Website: lowes
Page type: account-selection
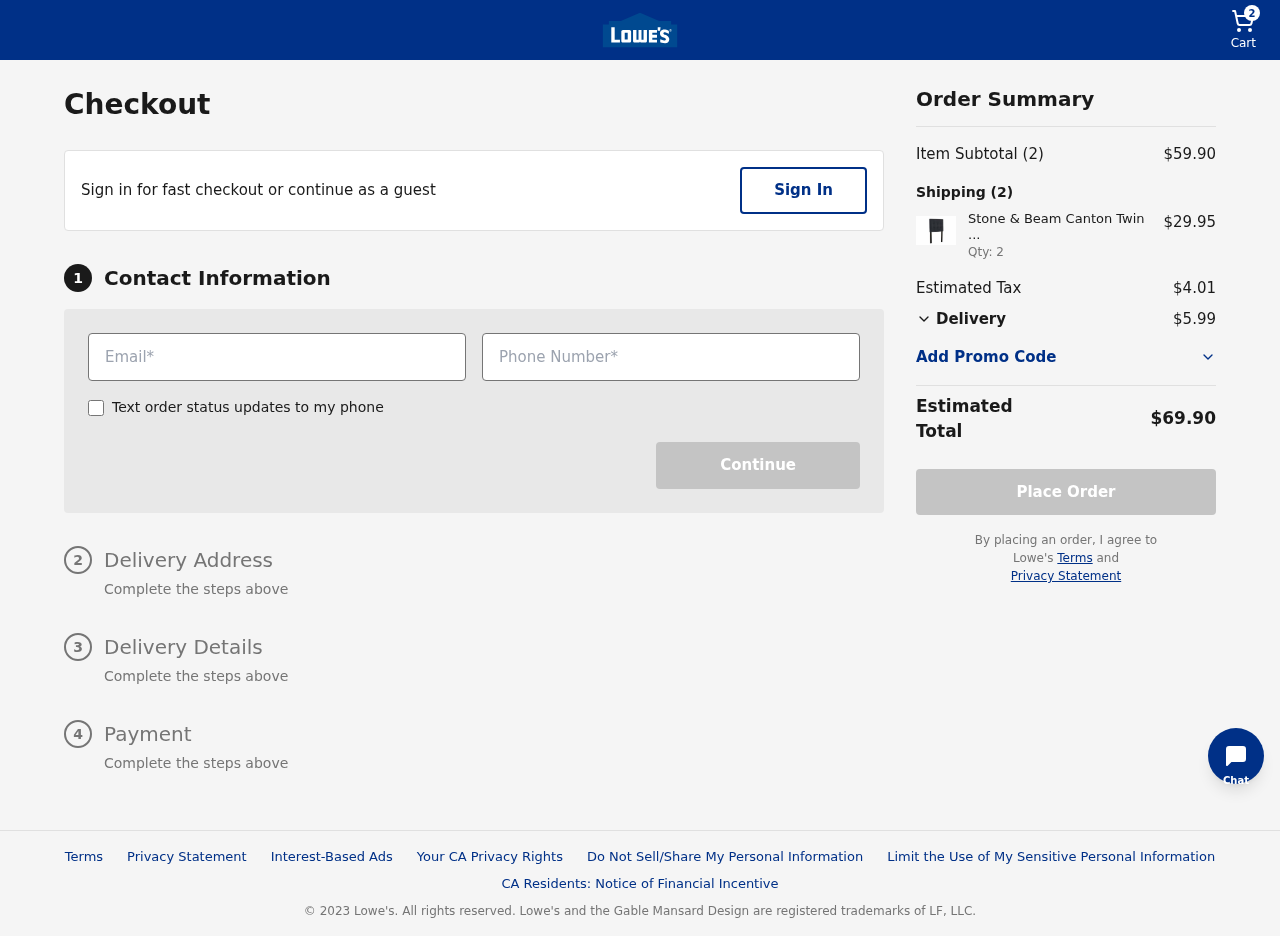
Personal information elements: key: PII_EMAIL
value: tanya.lewis@gmail.com
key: PII_PHONE
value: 4926343714
Product elements: key: PRODUCT1_NAME
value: Stone & Beam Canton Twin Button-Tufted Headboard, 42"W, Eclipse
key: PRODUCT1_PRICE
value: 29.95
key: PRODUCT1_QUANTITY
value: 2
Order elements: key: ORDER_NUM_ITEMS
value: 2
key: ORDER_SUBTOTAL
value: $59.90
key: ORDER_TAX
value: $4.01
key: ORDER_SHIPPING_COST
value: $5.99
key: ORDER_TOTAL
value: $69.90